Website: home-depot
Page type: payment
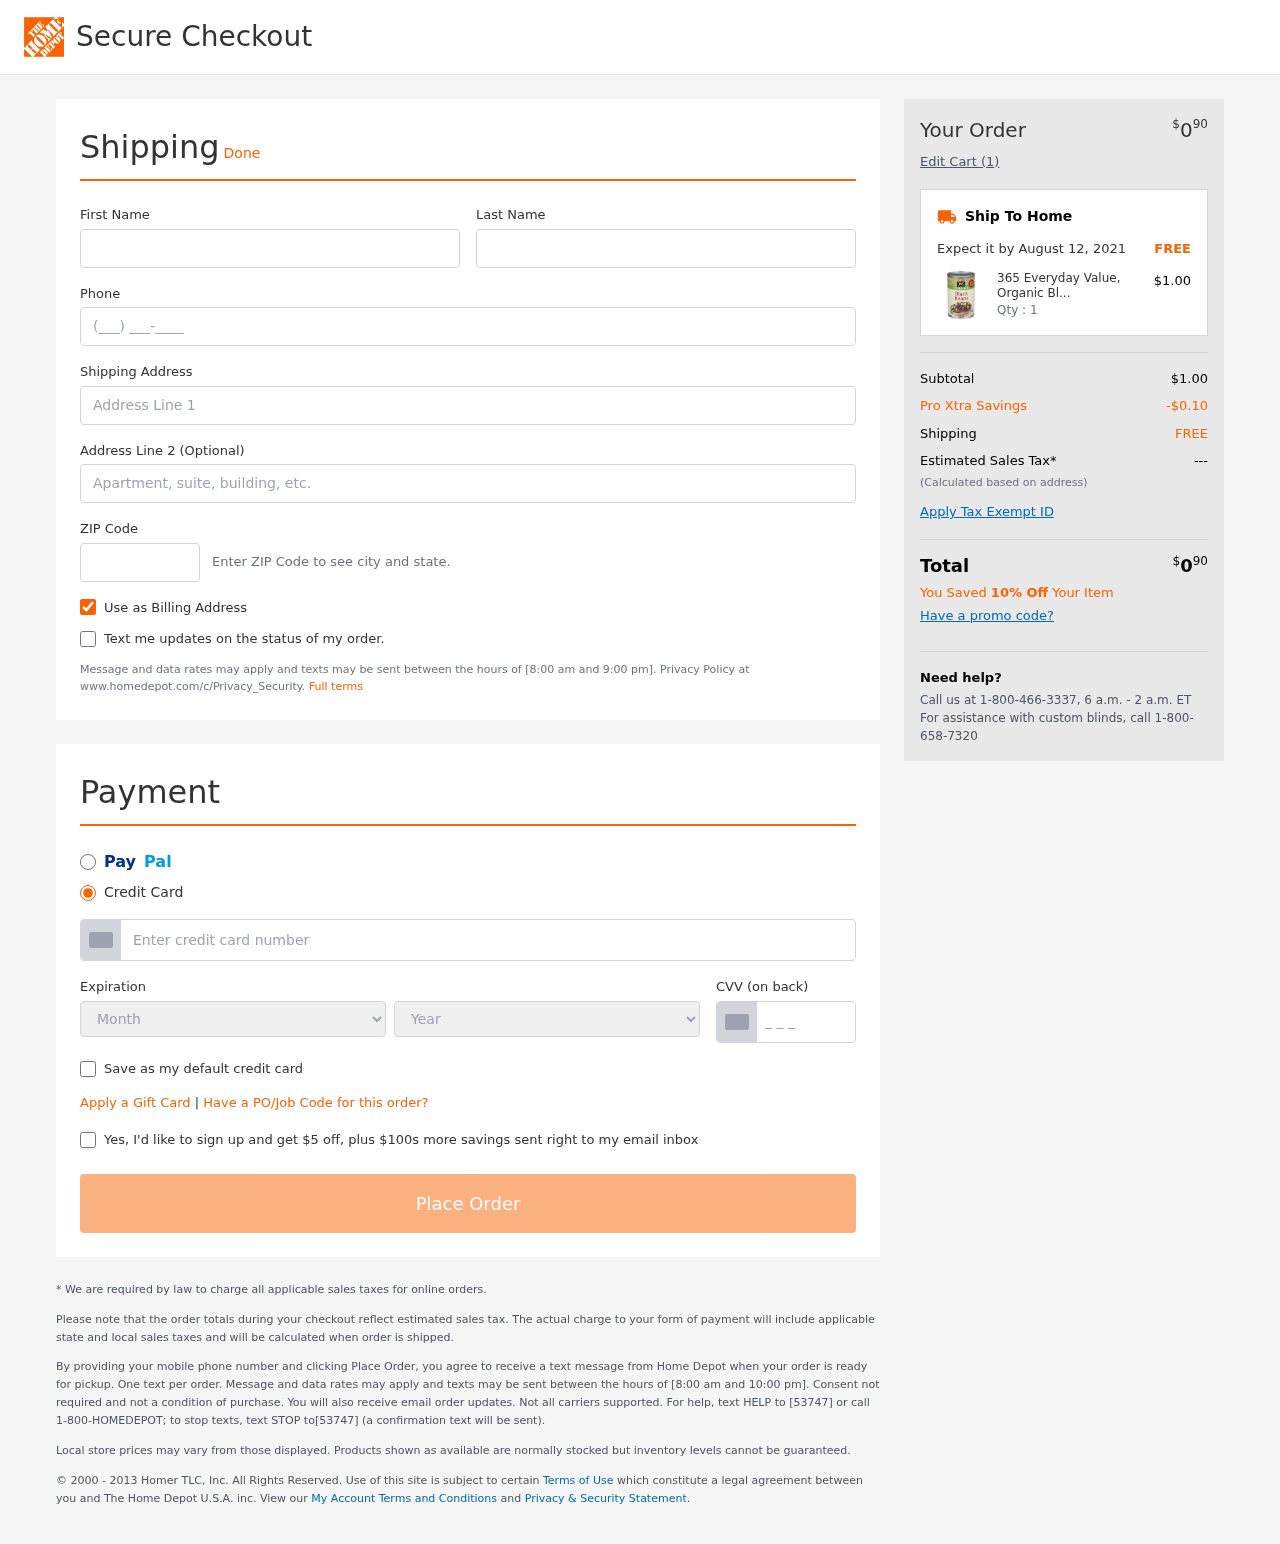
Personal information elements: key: PII_CARD_CVV
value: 289
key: PII_CARD_EXPIRY_MONTH
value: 11
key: PII_CARD_EXPIRY_YEAR
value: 28
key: PII_CARD_NUMBER
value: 4296 4289 2961 6934
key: PII_FIRSTNAME
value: Mercedes
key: PII_LASTNAME
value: Bauer
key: PII_PHONE
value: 5222438743
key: PII_POSTCODE
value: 15927
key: PII_STREET
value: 6252 Christopher Parkways
Product elements: key: PRODUCT1_NAME
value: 365 Everyday Value, Organic Black Beans, 15 oz
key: PRODUCT1_PRICE
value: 1
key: PRODUCT1_QUANTITY
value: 1
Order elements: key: ORDER_TOTAL
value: $090
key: ORDER_NUM_ITEMS
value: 1
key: ORDER_DELIVERY_DATE
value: August 12, 2021
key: ORDER_SUBTOTAL
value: $1.00
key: ORDER_DISCOUNT
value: -$0.10
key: ORDER_SHIPPING_COST
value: FREE